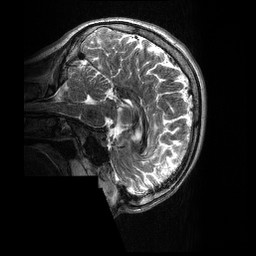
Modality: T2w
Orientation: sagittal
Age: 20
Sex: male